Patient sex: M
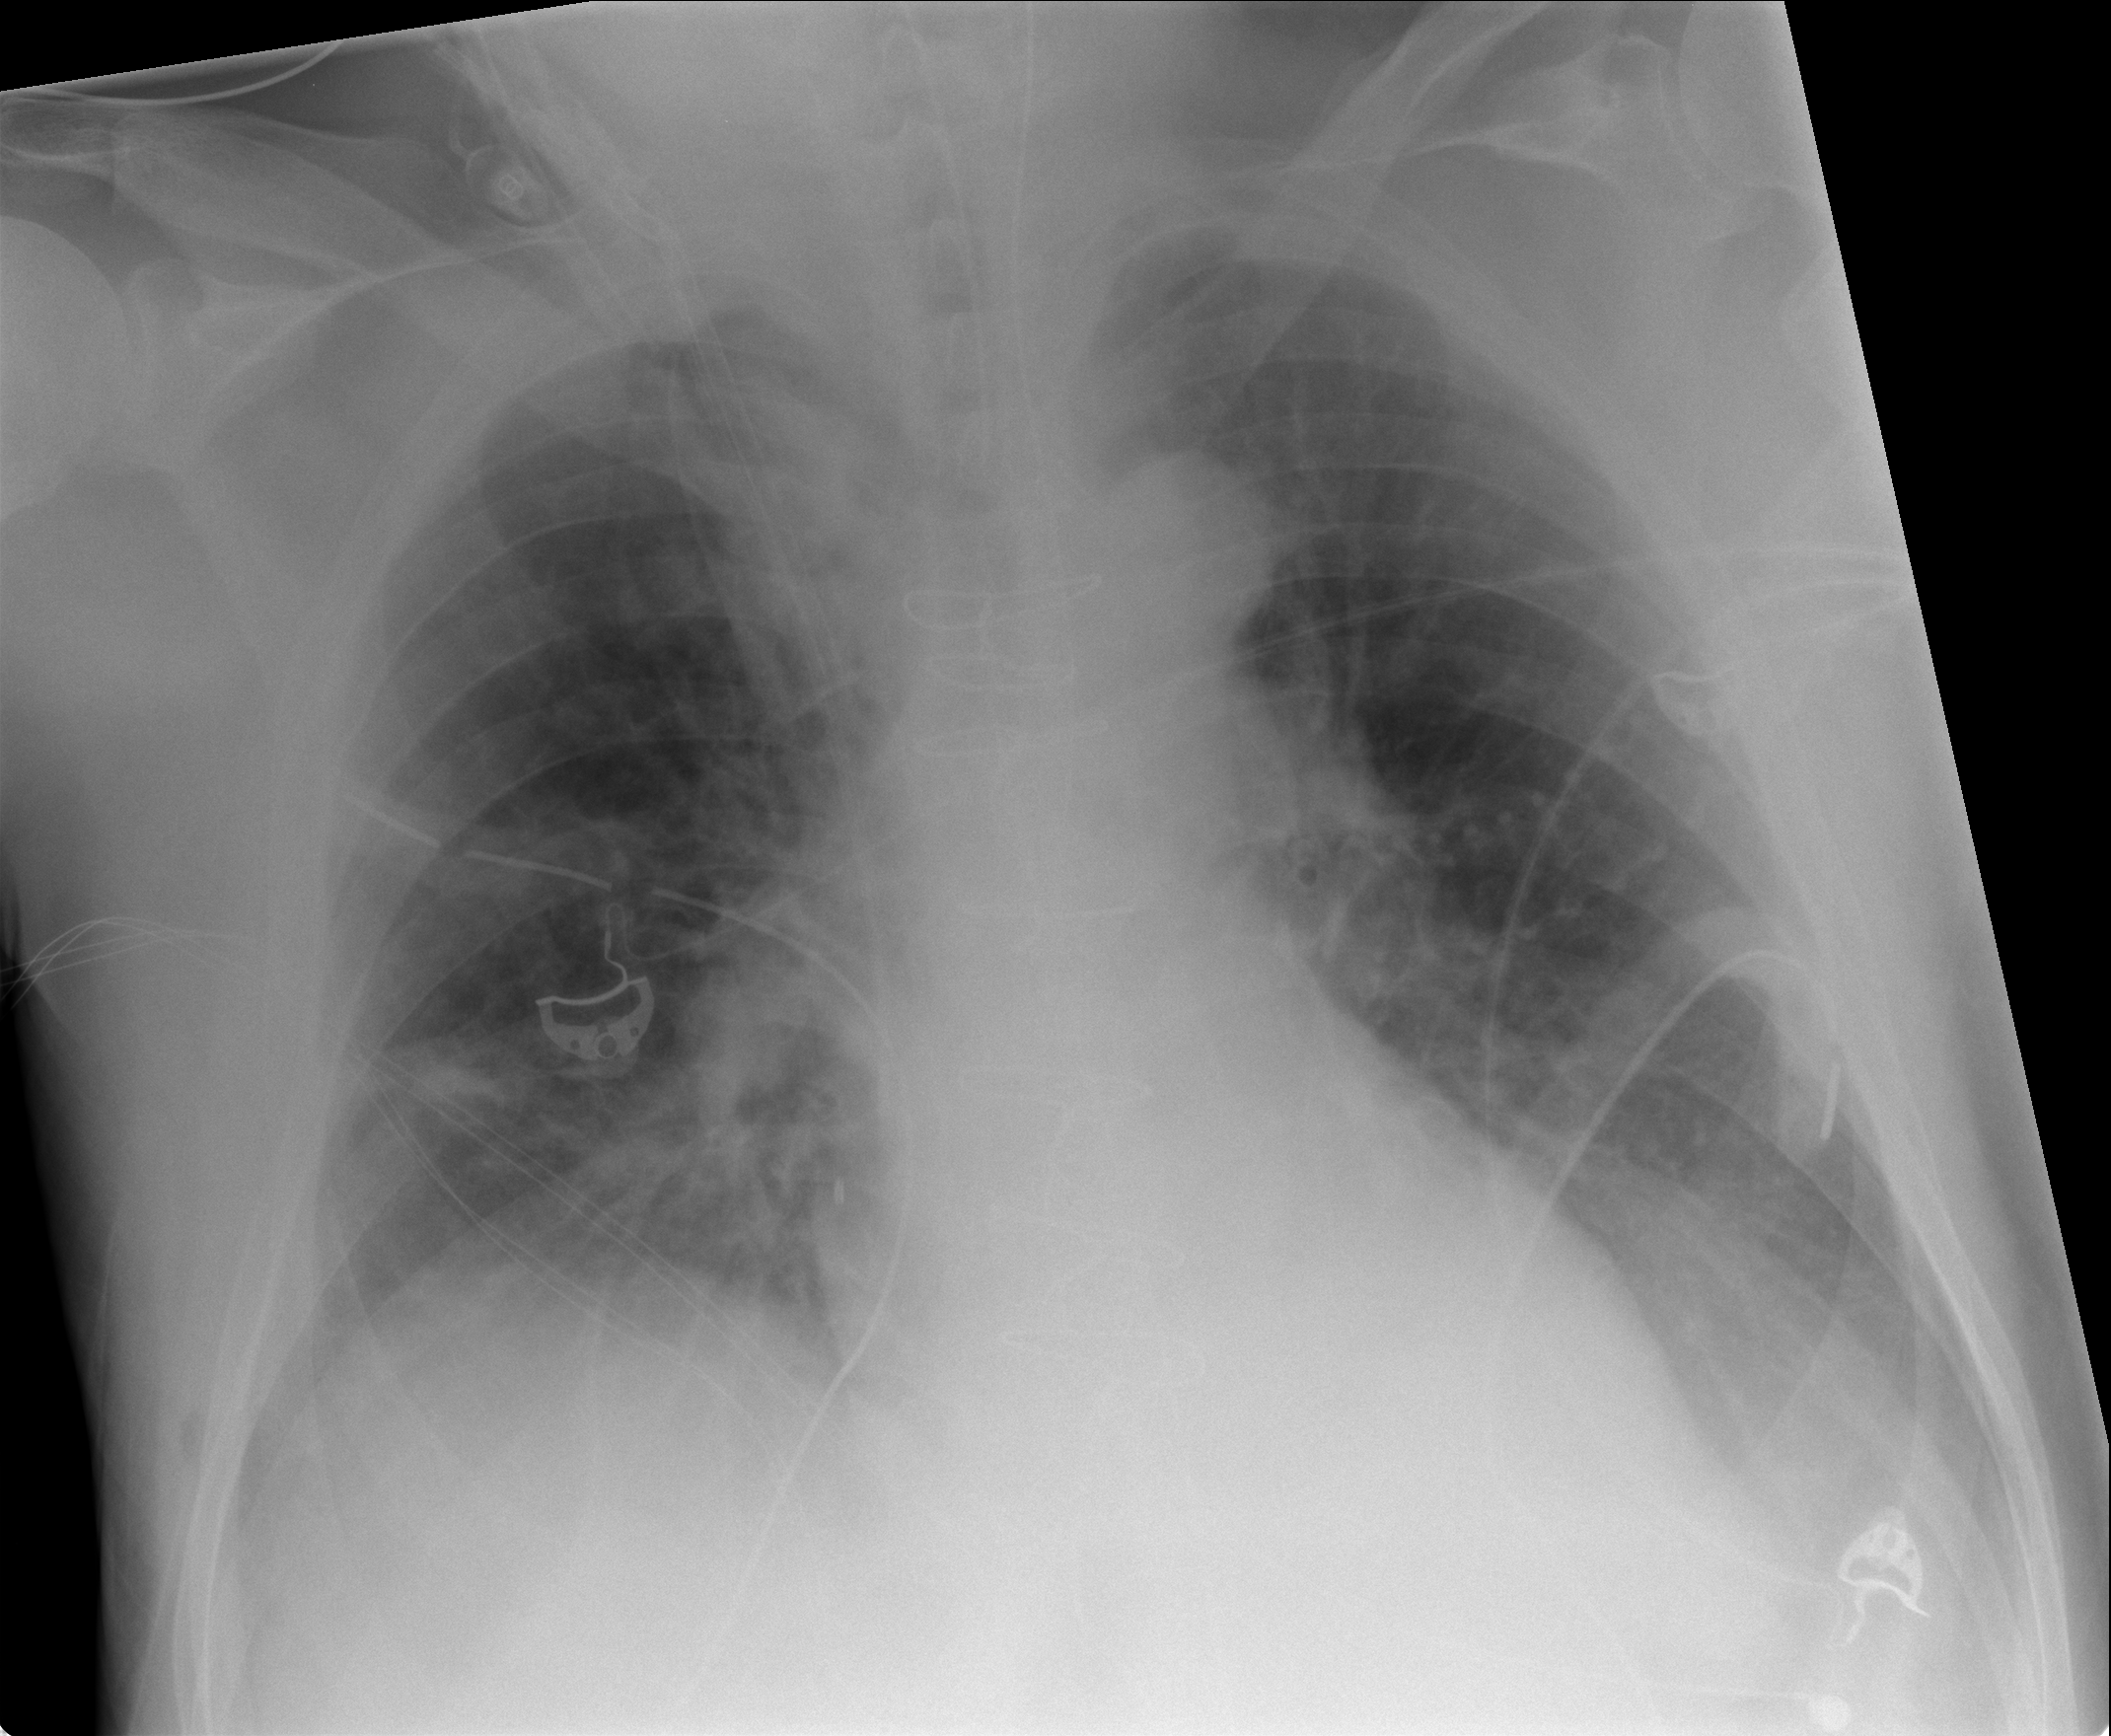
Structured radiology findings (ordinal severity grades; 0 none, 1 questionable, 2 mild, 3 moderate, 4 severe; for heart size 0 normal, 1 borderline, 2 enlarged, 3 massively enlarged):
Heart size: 0
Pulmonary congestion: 2
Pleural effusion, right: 2
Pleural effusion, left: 2
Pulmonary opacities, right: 0
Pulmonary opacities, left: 0
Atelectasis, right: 2
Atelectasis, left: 2